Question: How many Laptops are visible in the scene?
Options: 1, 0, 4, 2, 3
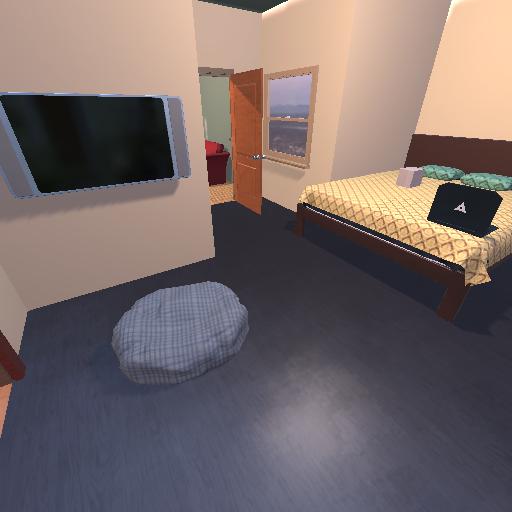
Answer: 1